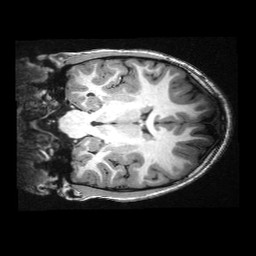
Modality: T1w
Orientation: coronal
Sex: male